Question: I have an auto-generated clear button on my UITextfield, with the default blue tint color. I cannot change the tint color to white. I have tried modifying the storyboard and code without success, and I do not want to use a custom image.
How can I change the default clear button tint color without using a custom image?

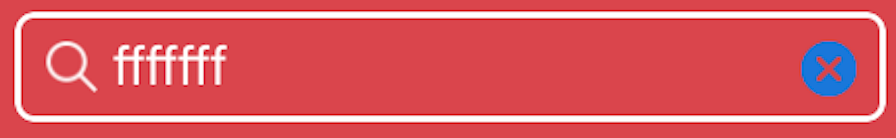
Answer: Here you go!
A TintTextField.
Using no custom image, or added buttons etc.

'''
class TintTextField: UITextField {
var tintedClearImage: UIImage?
required init(coder aDecoder: NSCoder) {
super.init(coder: aDecoder)
self.setupTintColor()
}
override init(frame: CGRect) {
super.init(frame: frame)
self.setupTintColor()
}
func setupTintColor() {
self.borderStyle = UITextField.BorderStyle.roundedRect
self.layer.cornerRadius = 8.0
self.layer.masksToBounds = true
self.layer.borderColor = self.tintColor.cgColor
self.layer.borderWidth = 1.5
self.backgroundColor = .clear
self.textColor = self.tintColor
}
override func layoutSubviews() {
super.layoutSubviews()
self.tintClearImage()
}
private func tintClearImage() {
for view in subviews {
if view is UIButton {
let button = view as! UIButton
if let image = button.image(for: .highlighted) {
if self.tintedClearImage == nil {
tintedClearImage = self.tintImage(image: image, color: self.tintColor)
}
button.setImage(self.tintedClearImage, for: .normal)
button.setImage(self.tintedClearImage, for: .highlighted)
}
}
}
}
private func tintImage(image: UIImage, color: UIColor) -> UIImage {
let size = image.size
UIGraphicsBeginImageContextWithOptions(size, false, image.scale)
let context = UIGraphicsGetCurrentContext()
image.draw(at: .zero, blendMode: CGBlendMode.normal, alpha: 1.0)
context?.setFillColor(color.cgColor)
context?.setBlendMode(CGBlendMode.sourceIn)
context?.setAlpha(1.0)
let rect = CGRect(x: CGPoint.zero.x, y: CGPoint.zero.y, width: image.size.width, height: image.size.height)
UIGraphicsGetCurrentContext()?.fill(rect)
let tintedImage = UIGraphicsGetImageFromCurrentImageContext()
UIGraphicsEndImageContext()
return tintedImage ?? UIImage()
}
}
'''